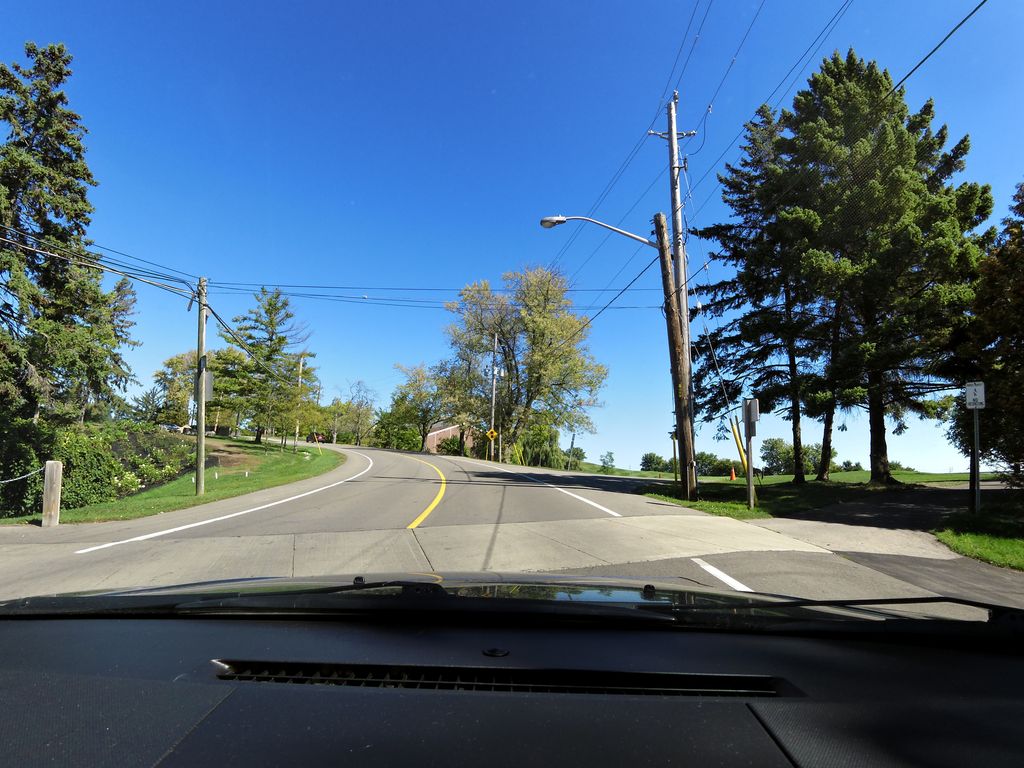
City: hamilton